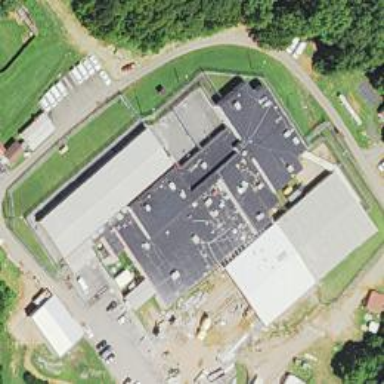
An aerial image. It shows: Prison building.